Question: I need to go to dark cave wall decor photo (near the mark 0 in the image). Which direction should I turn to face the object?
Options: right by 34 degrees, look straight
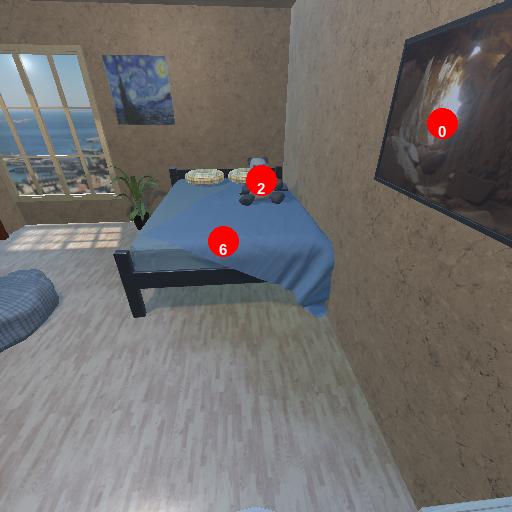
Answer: right by 34 degrees